Interaction volume radius: 5 \u00c5
Interaction volume height: 20 \u00c5
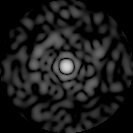
Disorder parameter: 0.7972